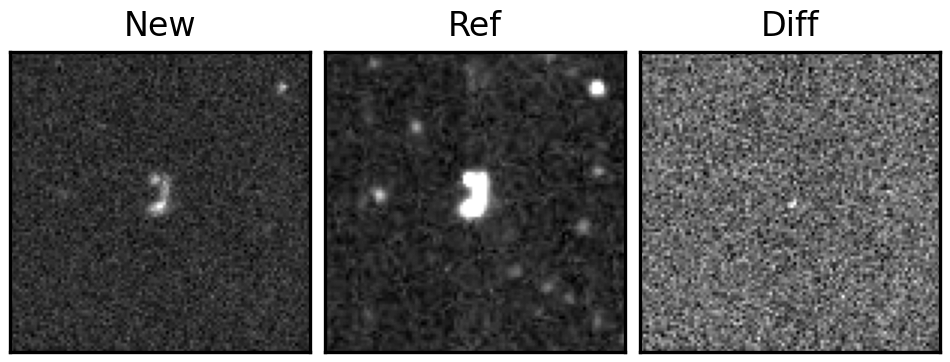
Label: real